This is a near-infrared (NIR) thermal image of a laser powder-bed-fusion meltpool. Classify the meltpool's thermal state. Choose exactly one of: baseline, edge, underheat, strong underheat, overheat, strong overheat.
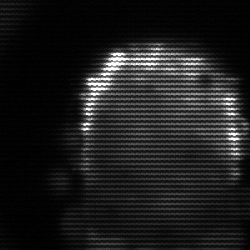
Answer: baseline